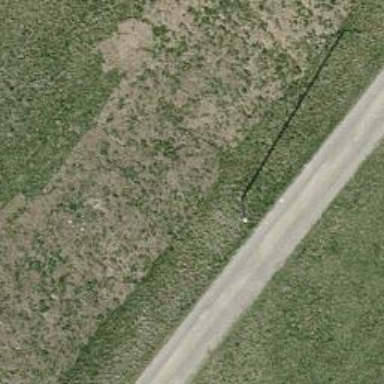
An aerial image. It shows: Minor power line with three cables.